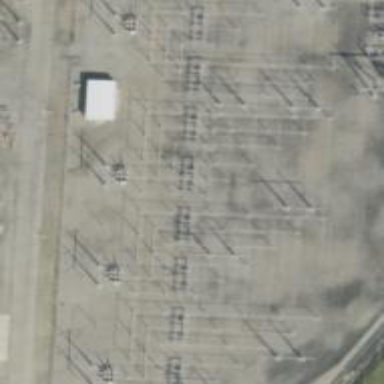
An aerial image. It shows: Switch used for power control.